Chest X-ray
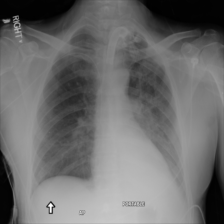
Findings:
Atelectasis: negative
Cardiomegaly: negative
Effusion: negative
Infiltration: negative
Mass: negative
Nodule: negative
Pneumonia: negative
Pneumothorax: negative
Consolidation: positive
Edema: negative
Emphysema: negative
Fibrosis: negative
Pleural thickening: negative
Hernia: negative